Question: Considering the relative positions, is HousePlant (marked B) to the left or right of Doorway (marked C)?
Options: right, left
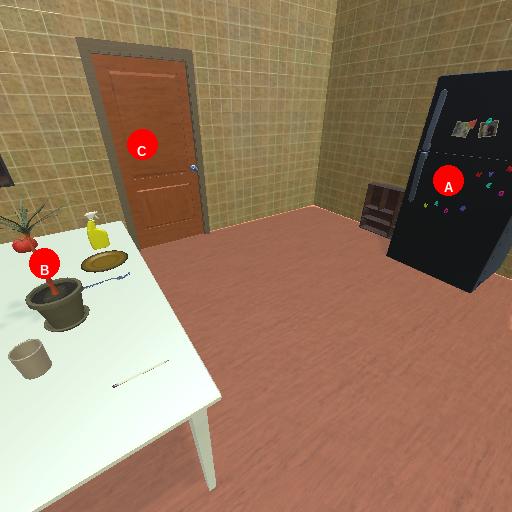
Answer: right